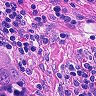
Metastatic tissue present: no